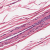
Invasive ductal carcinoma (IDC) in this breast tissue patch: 0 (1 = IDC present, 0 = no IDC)